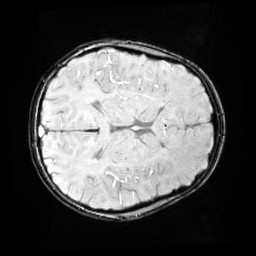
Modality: SWI
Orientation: axial
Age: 10
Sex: male
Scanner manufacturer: siemens
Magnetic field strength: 3 T
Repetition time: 0.027 s
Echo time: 0.02 s